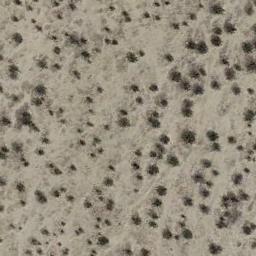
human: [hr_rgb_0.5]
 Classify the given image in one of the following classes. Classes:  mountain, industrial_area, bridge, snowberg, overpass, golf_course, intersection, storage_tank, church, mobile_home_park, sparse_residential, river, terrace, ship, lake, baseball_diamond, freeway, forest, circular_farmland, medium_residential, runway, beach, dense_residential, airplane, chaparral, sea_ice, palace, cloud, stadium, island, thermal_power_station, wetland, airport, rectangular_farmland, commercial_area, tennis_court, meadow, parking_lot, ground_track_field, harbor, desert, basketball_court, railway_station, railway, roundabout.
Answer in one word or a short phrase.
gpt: chaparral